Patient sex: F
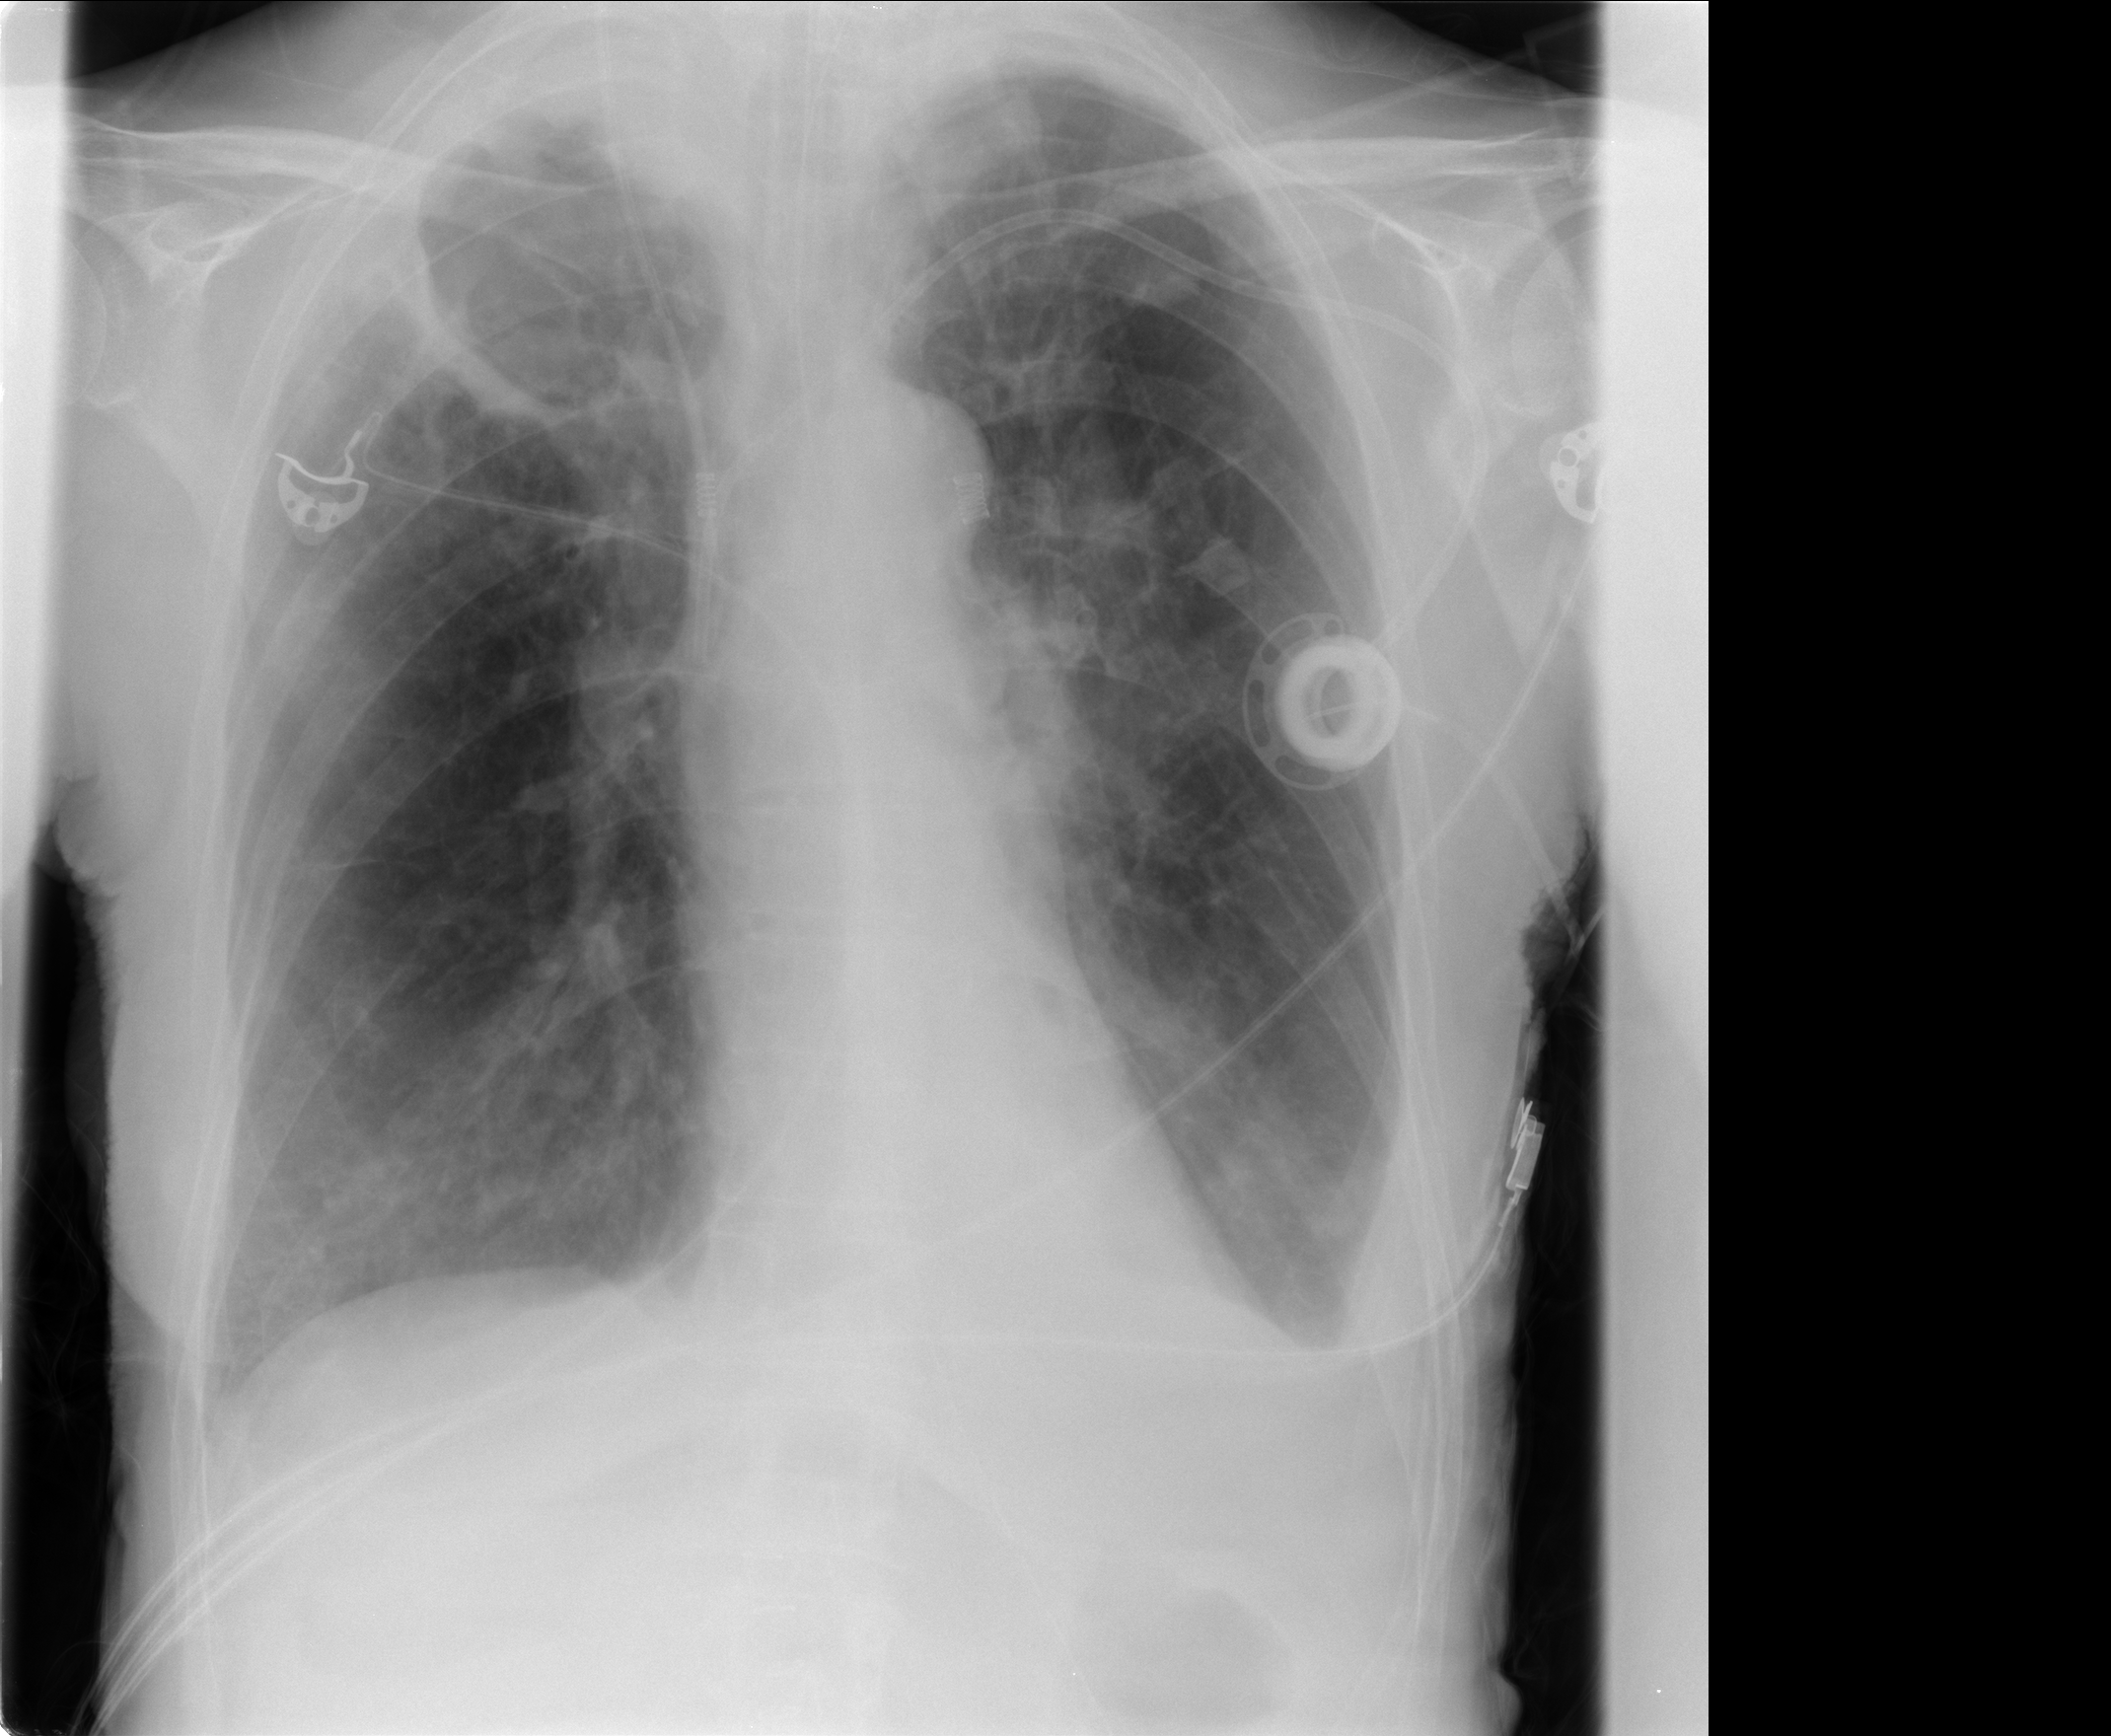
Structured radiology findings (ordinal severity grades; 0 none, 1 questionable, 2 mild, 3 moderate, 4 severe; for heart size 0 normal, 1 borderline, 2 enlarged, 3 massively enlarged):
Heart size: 0
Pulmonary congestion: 1
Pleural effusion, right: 2
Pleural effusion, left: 1
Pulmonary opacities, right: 2
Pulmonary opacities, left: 2
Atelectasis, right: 2
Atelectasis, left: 2